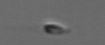
Label: flagellate_morphotype3